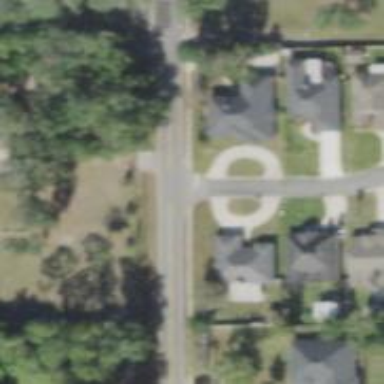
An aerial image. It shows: Unmarked crossing on footway.